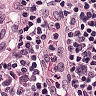
Metastatic tissue present: no